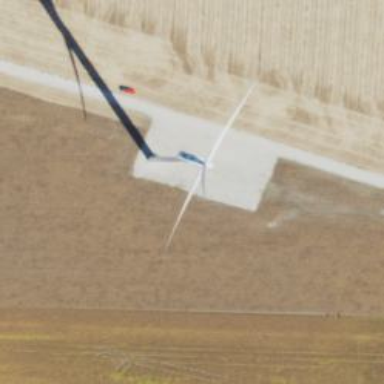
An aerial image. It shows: Wind power generator with wind turbines.